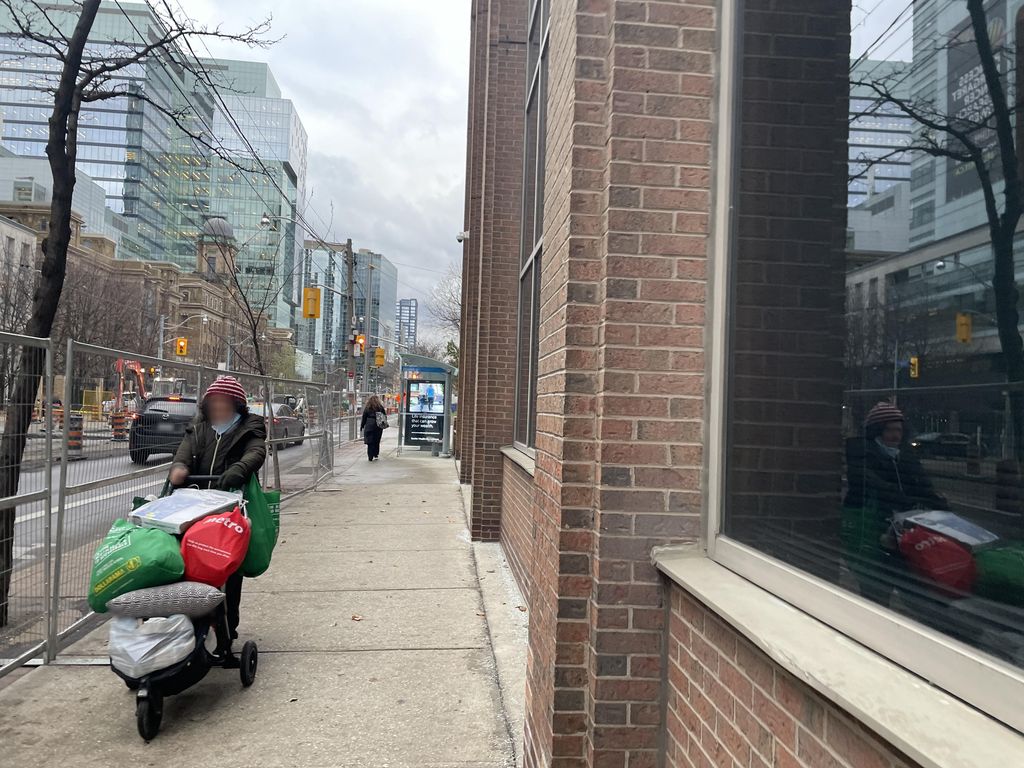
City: toronto